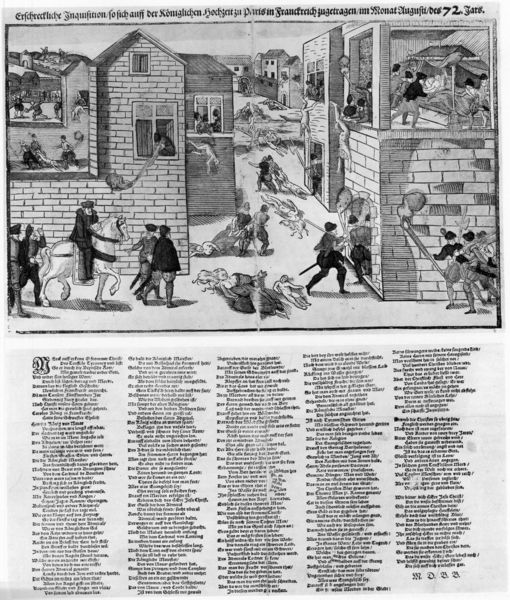
Titel: Erschreckliche Jnquisition
Standort: Zürich.
Institution: Wickiana
Schlagwörter: angriff, kampf, mann, frauen, landschaft, menschen, stadt, fenster, grau, männer, schwarz, strasse, weiss, zeichnung, dach, haus, alt, geschichte, mord, tod, tot, bild, häuser, kind, blatt, kinder, pferd, reiter, schrift, fahne, berge, mauer, ziegel, spalten, backstein, platz, krieg, schlacht, sturm, könig, lanze, soldaten, bett, buch, druck, illustration, raub, schwert, text, aufstand, leichen, schlägerei, tote, überschrift, ritter, darstellung, schimmel, buchseite, tore, sterben, mauern, mittelalter, sturz, bau, fenstersturz, fackeln, attrappe, baumeister, plünderung, pfed, pech, seriendruck, liste, kindermord, protest, pest, gesindel, saga, belagerer, aufwiegler, atrappe, schreckliche, weiße pferd